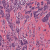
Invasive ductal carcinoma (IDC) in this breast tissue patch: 1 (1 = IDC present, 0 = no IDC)